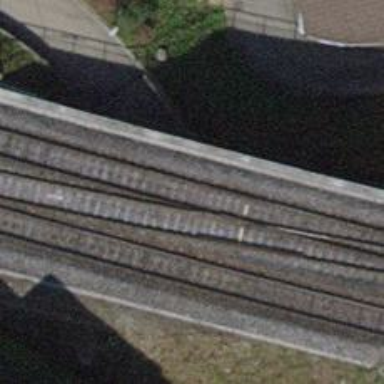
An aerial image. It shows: Railway bridge with electrified tracks and single rail.